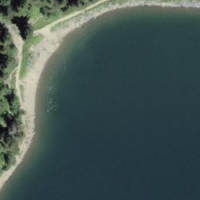
EUNIS habitat code: 14
Species observed at this site:
Astrantia major
Eriophorum angustifolium